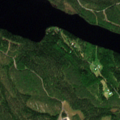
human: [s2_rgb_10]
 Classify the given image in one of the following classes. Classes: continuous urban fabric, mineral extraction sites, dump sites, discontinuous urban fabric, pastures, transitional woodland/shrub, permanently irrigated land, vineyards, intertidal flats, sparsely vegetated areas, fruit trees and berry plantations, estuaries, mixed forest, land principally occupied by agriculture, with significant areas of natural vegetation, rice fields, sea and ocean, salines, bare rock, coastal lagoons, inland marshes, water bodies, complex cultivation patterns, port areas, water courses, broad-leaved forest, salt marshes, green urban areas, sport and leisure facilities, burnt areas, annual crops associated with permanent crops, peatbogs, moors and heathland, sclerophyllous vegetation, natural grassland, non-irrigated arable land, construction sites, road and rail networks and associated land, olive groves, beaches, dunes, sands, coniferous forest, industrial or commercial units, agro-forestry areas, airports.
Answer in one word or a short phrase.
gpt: coniferous forest, mixed forest, water bodies